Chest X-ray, PA view. Patient: 36 years old, sex F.
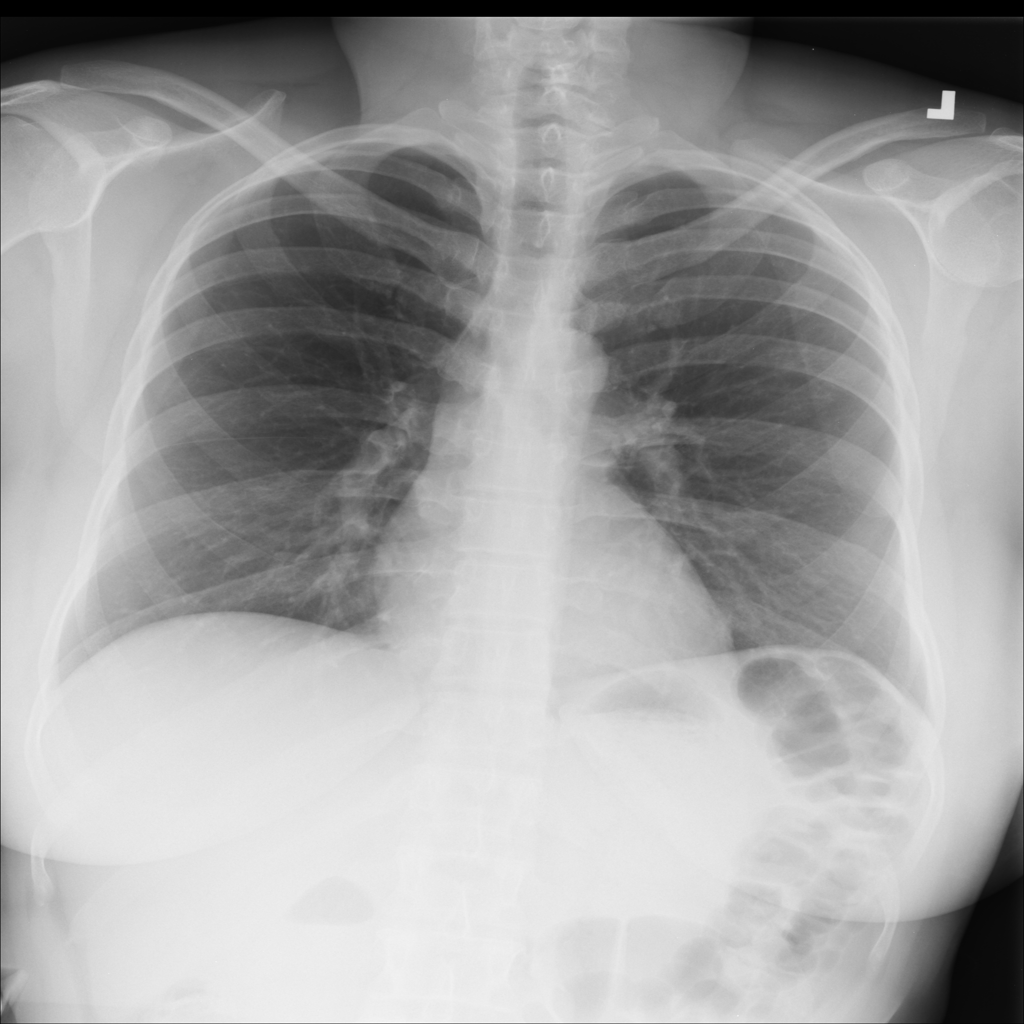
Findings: No Finding